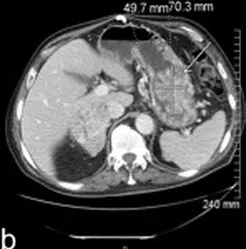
Case 3 demonstrating stomach mass before.
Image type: radiology (ct)